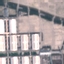
Land use / land cover class: Industrial